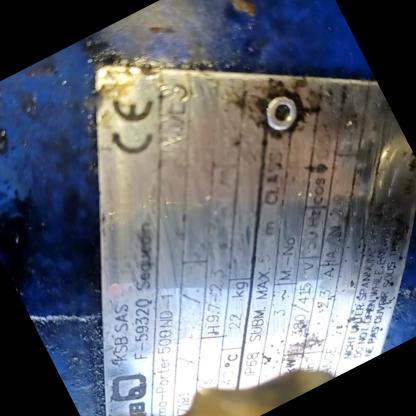
Klasa: tabliczka-znamionowa